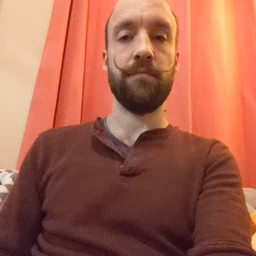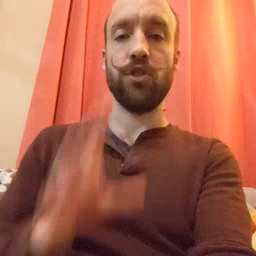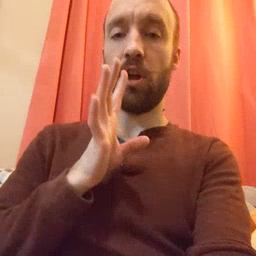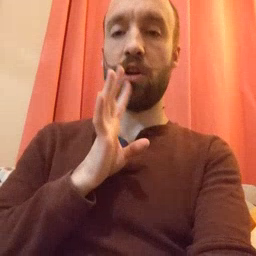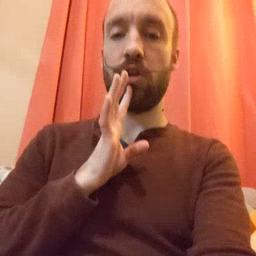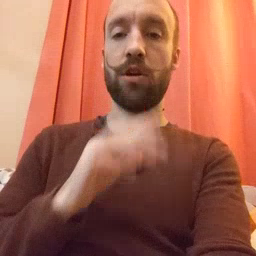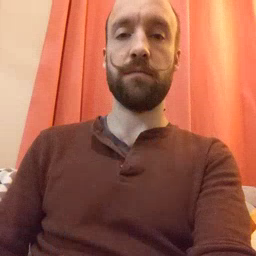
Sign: talk